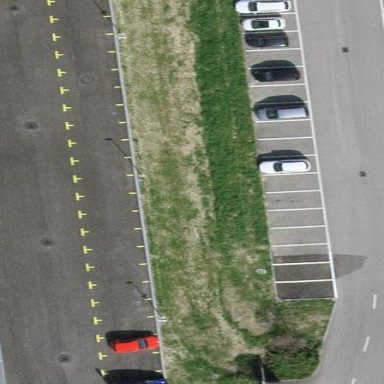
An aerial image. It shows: Parking area with asphalt surface.